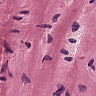
Metastatic tissue present: no